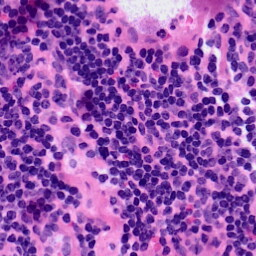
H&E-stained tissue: LymphNode